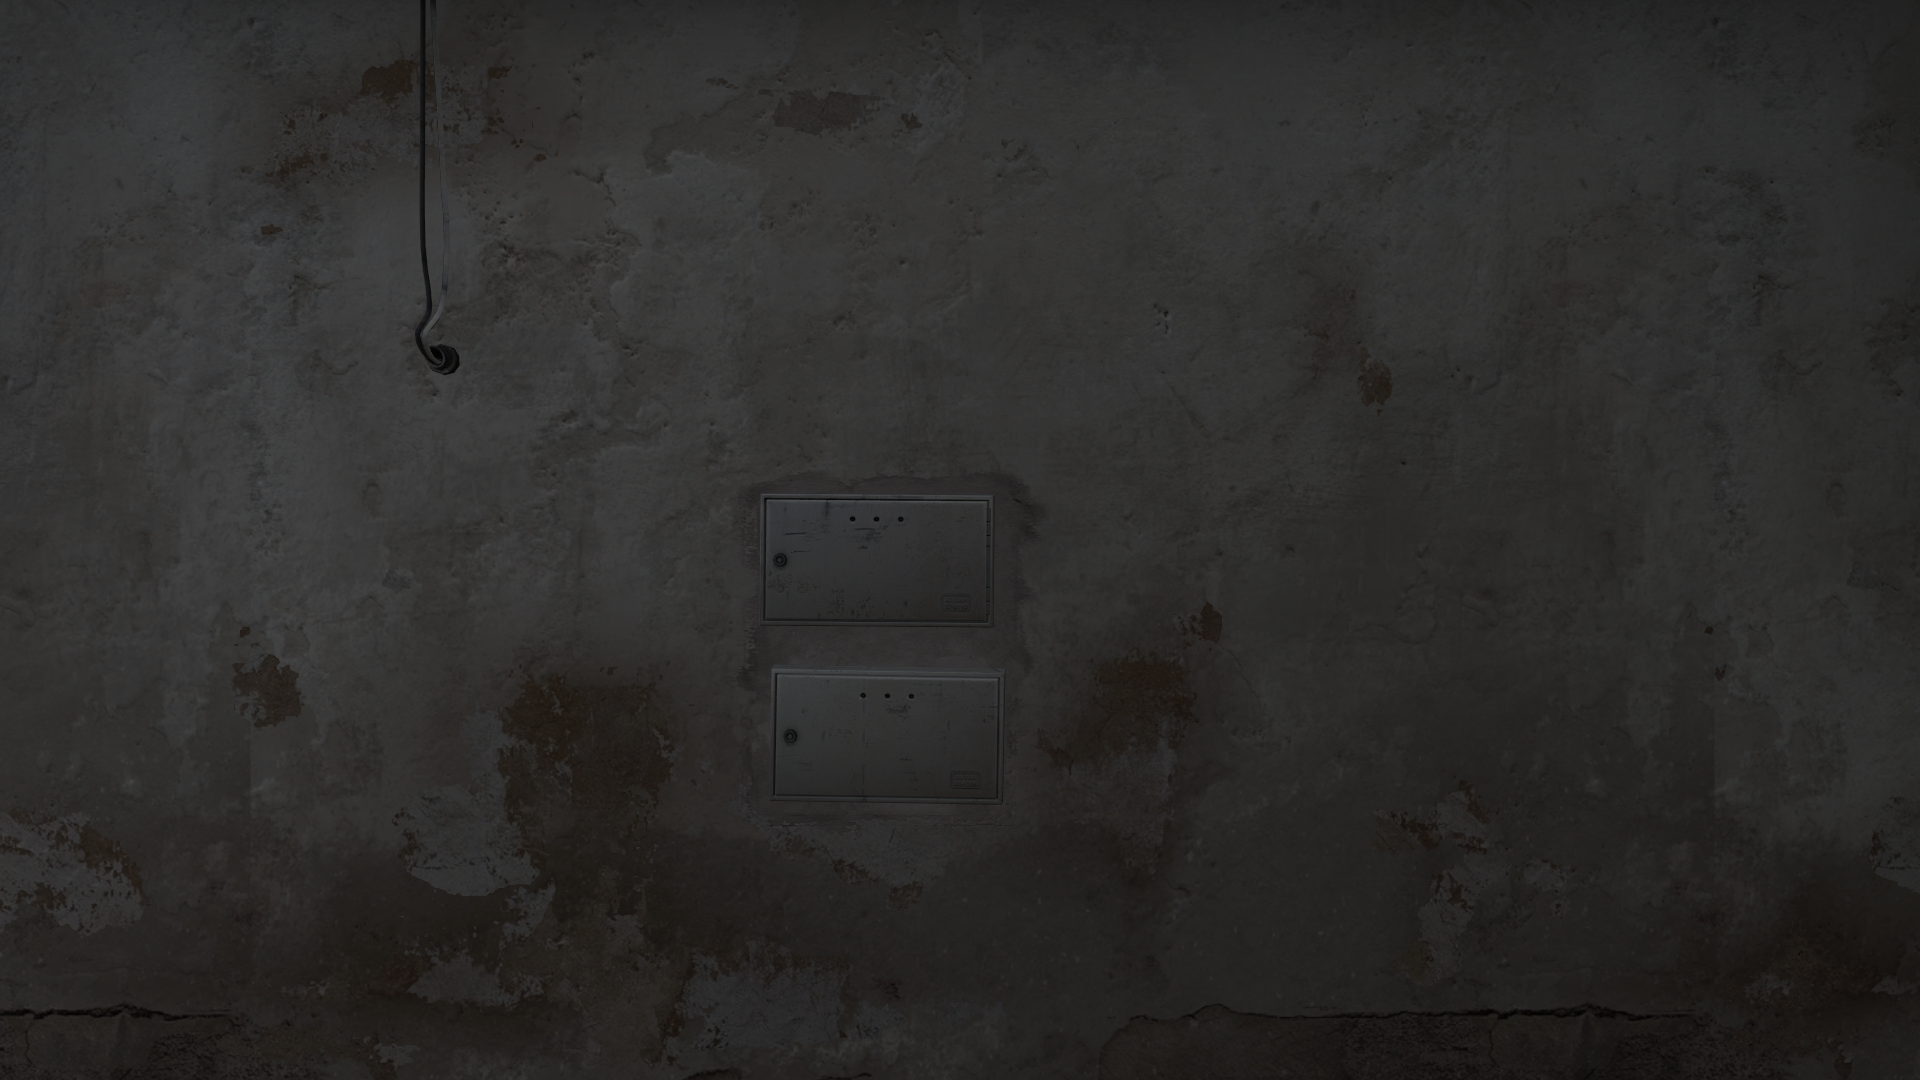
Map: de_dust2